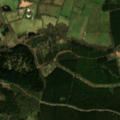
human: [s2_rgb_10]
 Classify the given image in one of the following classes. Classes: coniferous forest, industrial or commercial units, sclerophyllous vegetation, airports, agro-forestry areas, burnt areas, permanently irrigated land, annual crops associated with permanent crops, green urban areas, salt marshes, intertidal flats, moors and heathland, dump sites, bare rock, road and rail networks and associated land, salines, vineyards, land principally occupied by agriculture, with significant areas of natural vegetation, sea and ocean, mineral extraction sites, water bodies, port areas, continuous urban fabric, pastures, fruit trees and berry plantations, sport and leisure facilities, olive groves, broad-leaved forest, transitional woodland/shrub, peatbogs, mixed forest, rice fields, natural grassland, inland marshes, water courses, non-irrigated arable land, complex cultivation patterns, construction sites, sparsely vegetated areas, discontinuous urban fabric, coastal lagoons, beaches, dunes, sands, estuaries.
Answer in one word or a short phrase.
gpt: pastures, coniferous forest, mixed forest, transitional woodland/shrub